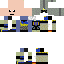
A male human skin with medium skin, wearing brown long hair dressed in a blue hoodie and brown pants, featuring a closed mouth.